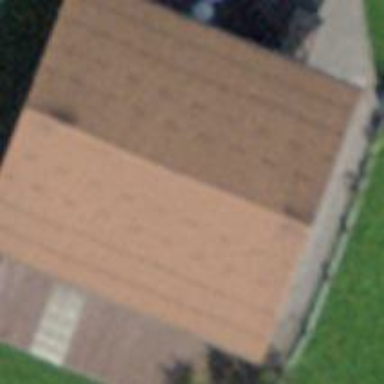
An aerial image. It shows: Barn.